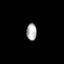
Tissue: prostate
Cell type: Fibroblasts
Senescence score: 0.7704
Nuclear area (px): 170
Mean DAPI intensity: 175.5